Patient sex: F
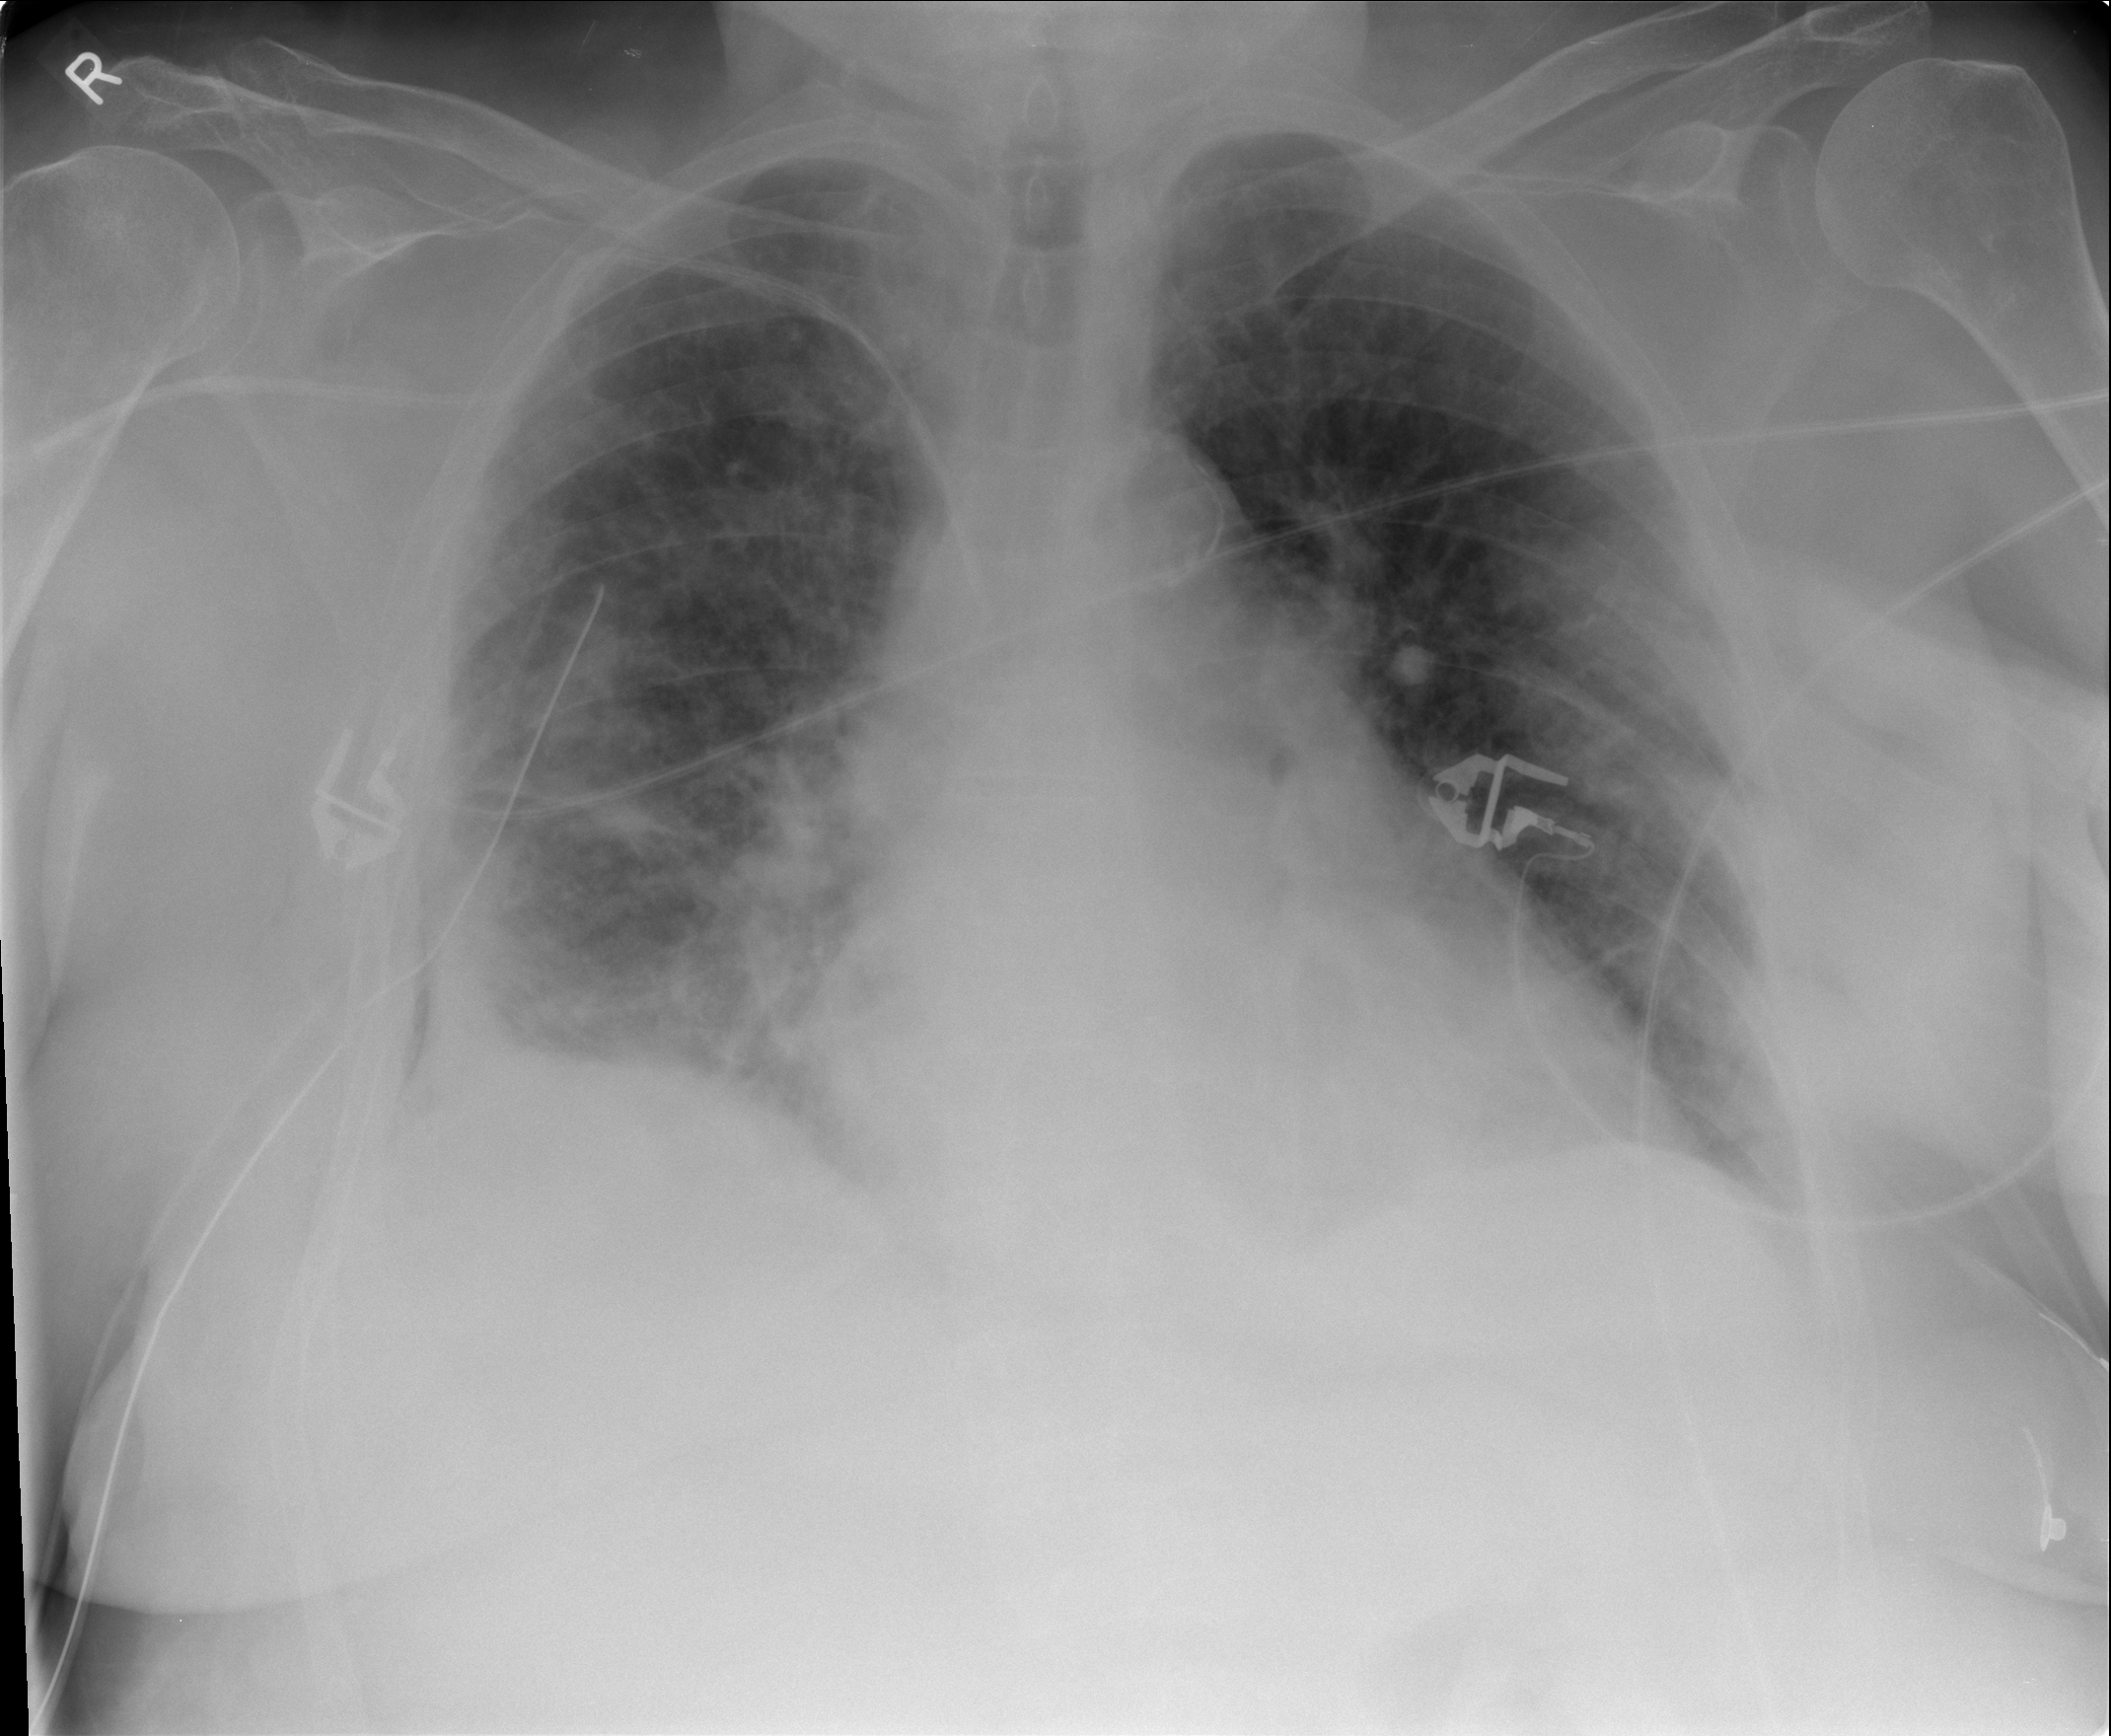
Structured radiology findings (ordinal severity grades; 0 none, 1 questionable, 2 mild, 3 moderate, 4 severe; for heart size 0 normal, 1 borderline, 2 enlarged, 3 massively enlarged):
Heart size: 2
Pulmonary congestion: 2
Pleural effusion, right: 2
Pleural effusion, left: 0
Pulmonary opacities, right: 2
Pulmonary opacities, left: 0
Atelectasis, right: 2
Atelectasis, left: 0